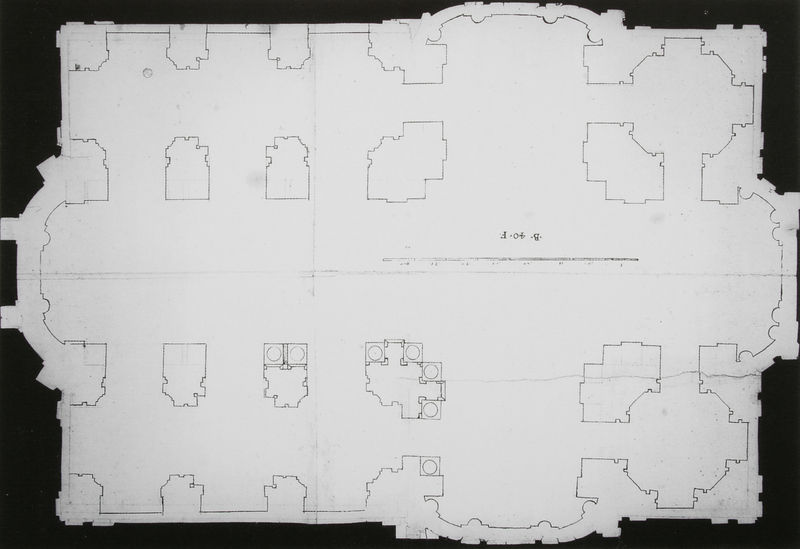
Titel: Grundriss von S. Firenze, Florenz
Künstler: Pietro da Cortona
Standort: Florenz
Institution: Gabinetto Disegni e Stampe degli Uffizi
Schlagwörter: dunkel, weiß, fenster, hell, pfeiler, raum, schwarz, skizze, säule, säulen, zeichnung, zimmer, gebäude, haus, architektur, barock, kirche, boden, pflanzen, garten, schiff, schiffe, papier, umrisse, türen, spuren, mauer, formen, linien, hof, türe, saal, gefaltet, umriss, halle, anbau, foto, oben, wände, erker, gewölbe, kreuz, dom, symmetrisch, form, schlicht, schwarzweiß, bleistift, räume, entwurf, altar, arkaden, hauptschiff, kathedrale, langhaus, rom, ecken, pergament, portal, geometrisch, kirchenschiff, mittelschiff, bündelpfeiler, querhaus, seitenschiff, altarraum, apsis, kirchenraum, rechteckig, chor, kapelle, plan, achse, viereckig, ausriss, sakral, sakralbau, legende, basilika, riss, grundriss, bauwerk, aufbau, massstab, aufriss, architekturzeichnung, massangabe, bauplan, zentralbau, statik, erweiterung, kapellen, seitenschiffe, vierung, westfassade, querschiff, westwerk, kreuzbau, masstab, regelmäßig, planung, seitentrakt, st. peter, wandpfeiler, seitenkapelle, seitenaltäre, seitentrakte, faltspuren, chöre, lienien, papaier, seitenkappelen, linienzeichnung, kreuzschiff, grundrriss, queerschiff, b 40 f, absteiten, kathedrale grunriss